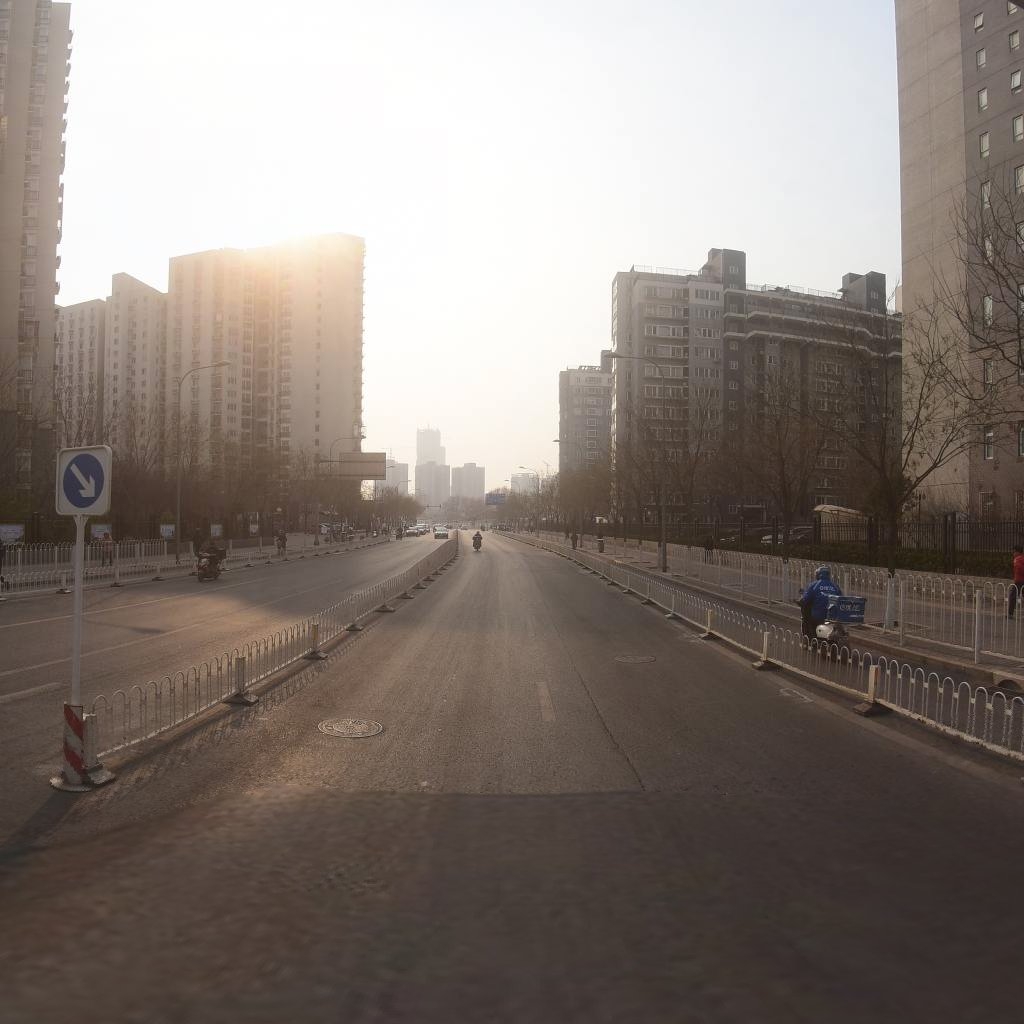
Region: Xicheng
Road damage annotations: longitudinal crack, manhole cover, manhole cover